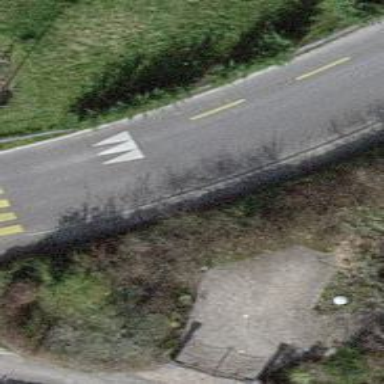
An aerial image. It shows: Traffic calming hump on the road.